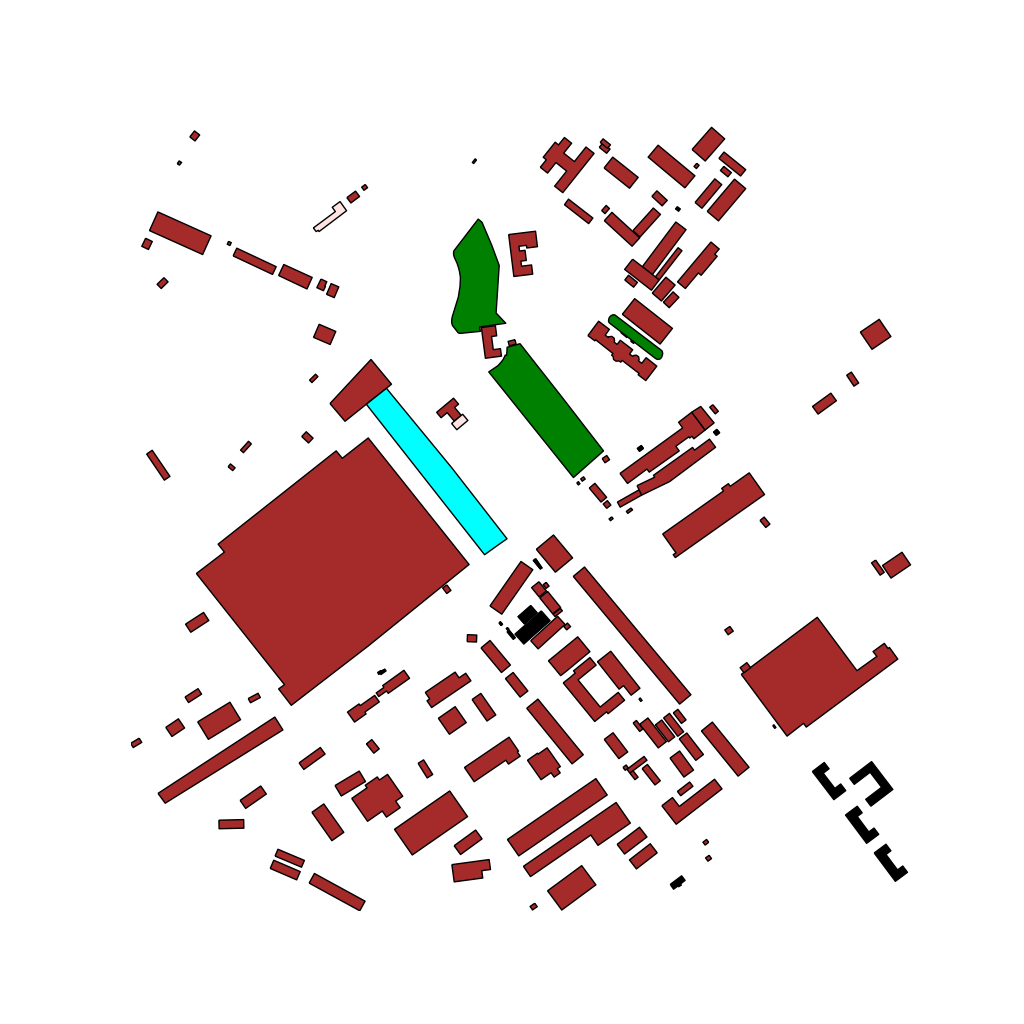
Tags: overhead vector_map, business, industrial, recreation, residential, transport, soviet, individual_rise, low_rise, density_1, Building, Facility, Gas, Mall, Park, 1.0 km²